This wavelet scalogram was computed from a rotor test-rig vibration snapshot. Diagnose the rotating machine from this image, choosing from: normal, misalignment, unbalance, looseness.
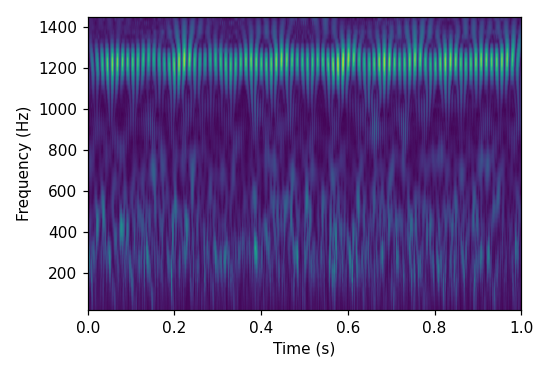
Answer: misalignment